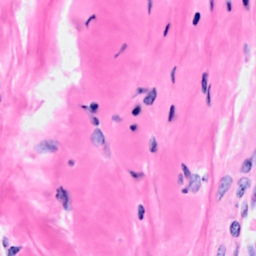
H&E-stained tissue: Breast